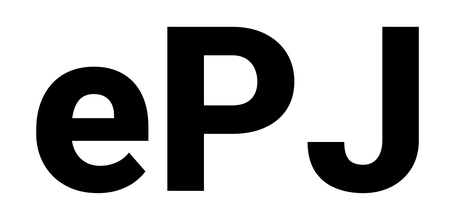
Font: Roboto_ExtraBold